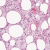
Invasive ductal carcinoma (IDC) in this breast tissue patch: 0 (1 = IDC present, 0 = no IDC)